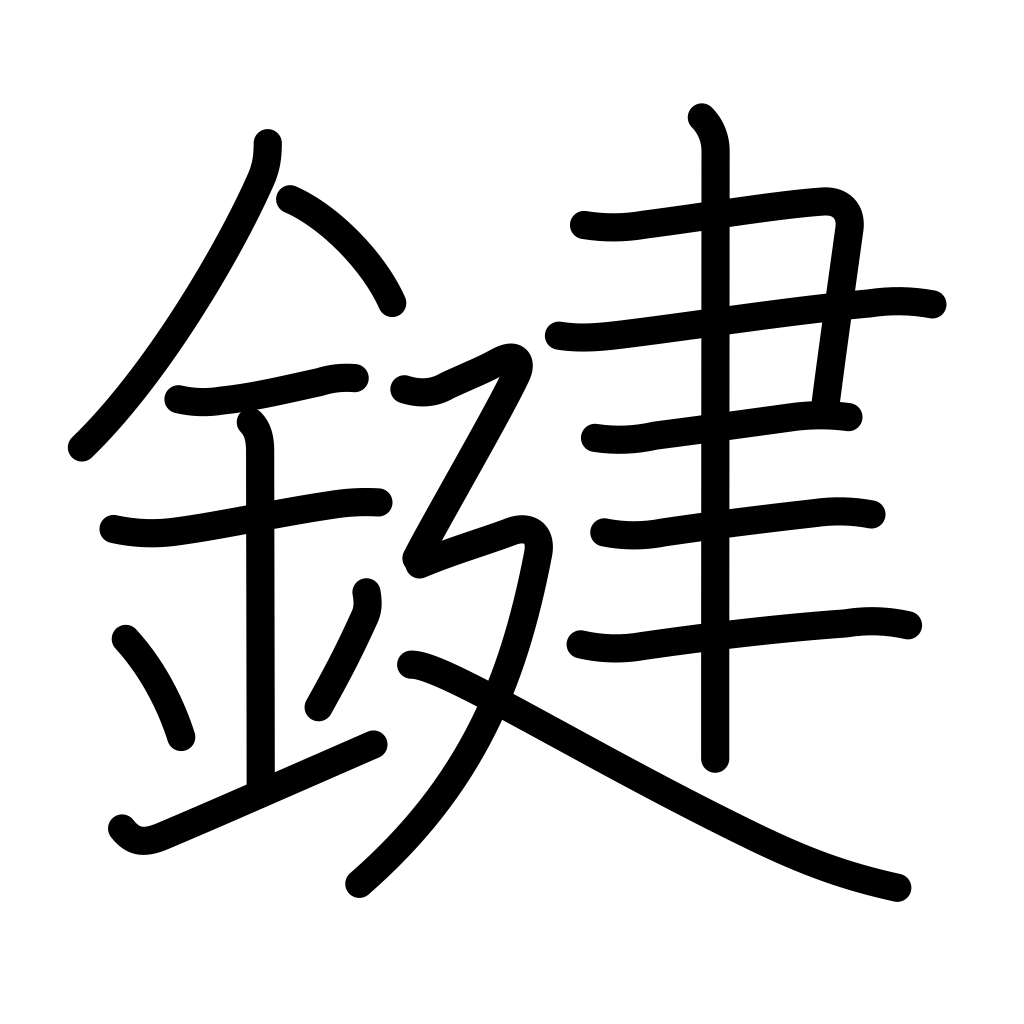
Meaning: key